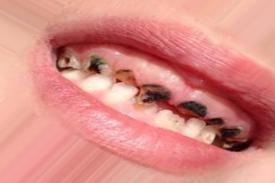
Condition: Caries